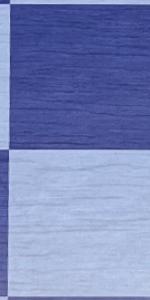
Label: Empty